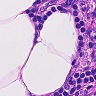
Metastatic tissue present: no